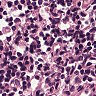
Metastatic tissue present: no